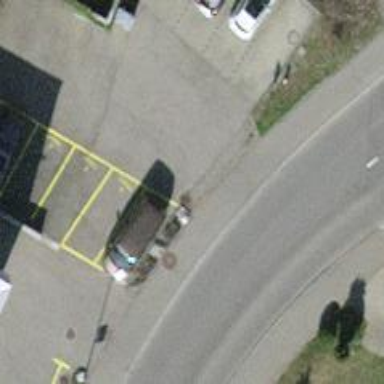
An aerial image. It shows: Parking aisle designated as service road.